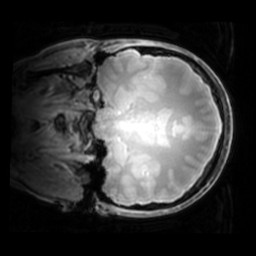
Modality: PDw
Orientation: coronal
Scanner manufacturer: philips
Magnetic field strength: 7 T
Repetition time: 0.008 s
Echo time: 0.001974 s